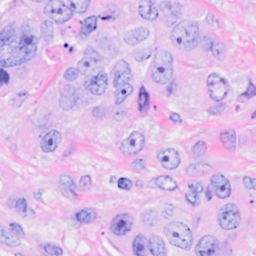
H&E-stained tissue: Breast